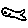
Label: fish